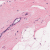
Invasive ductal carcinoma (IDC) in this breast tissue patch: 0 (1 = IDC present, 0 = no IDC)